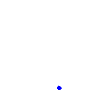
Particle: pion